Here is the continuous-wavelet rendering of a rotor kit's vibration signal. Determine the machine's mechanical condition. Answer with exactly one of: normal, misalignment, unbalance, looseness.
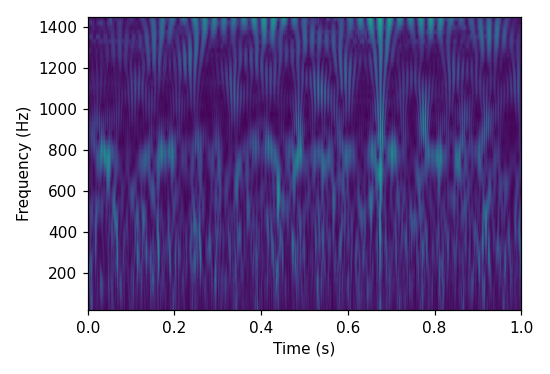
Answer: looseness